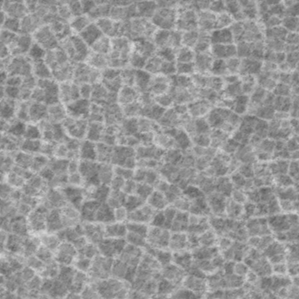
Label: frost